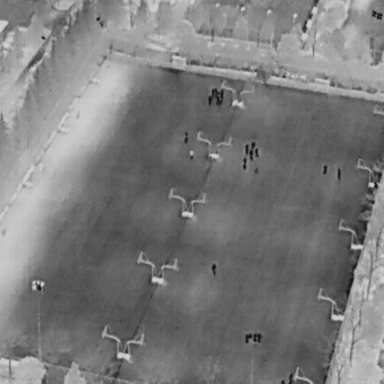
There are 15 People in the infrared image.